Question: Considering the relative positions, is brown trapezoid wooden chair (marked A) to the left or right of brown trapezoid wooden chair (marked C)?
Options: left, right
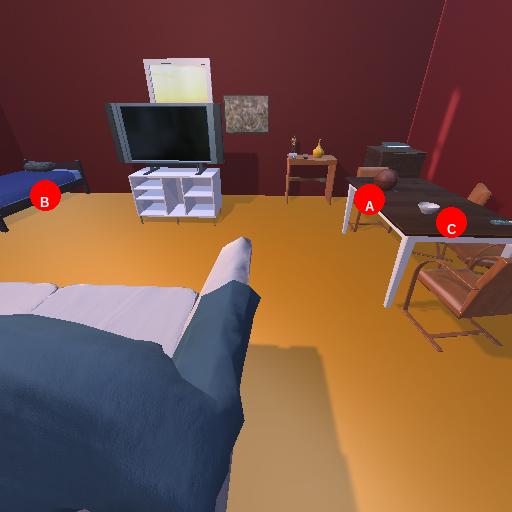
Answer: left